Interaction volume radius: 10 \u00c5
Interaction volume height: 15 \u00c5
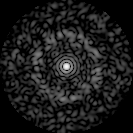
Disorder parameter: 0.8369